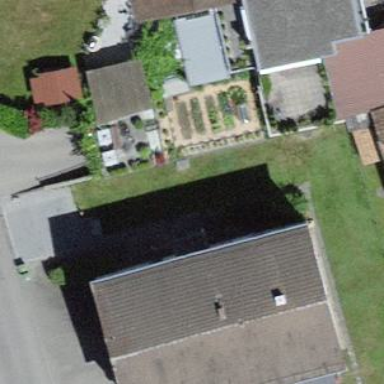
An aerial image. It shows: Simple house.